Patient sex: M
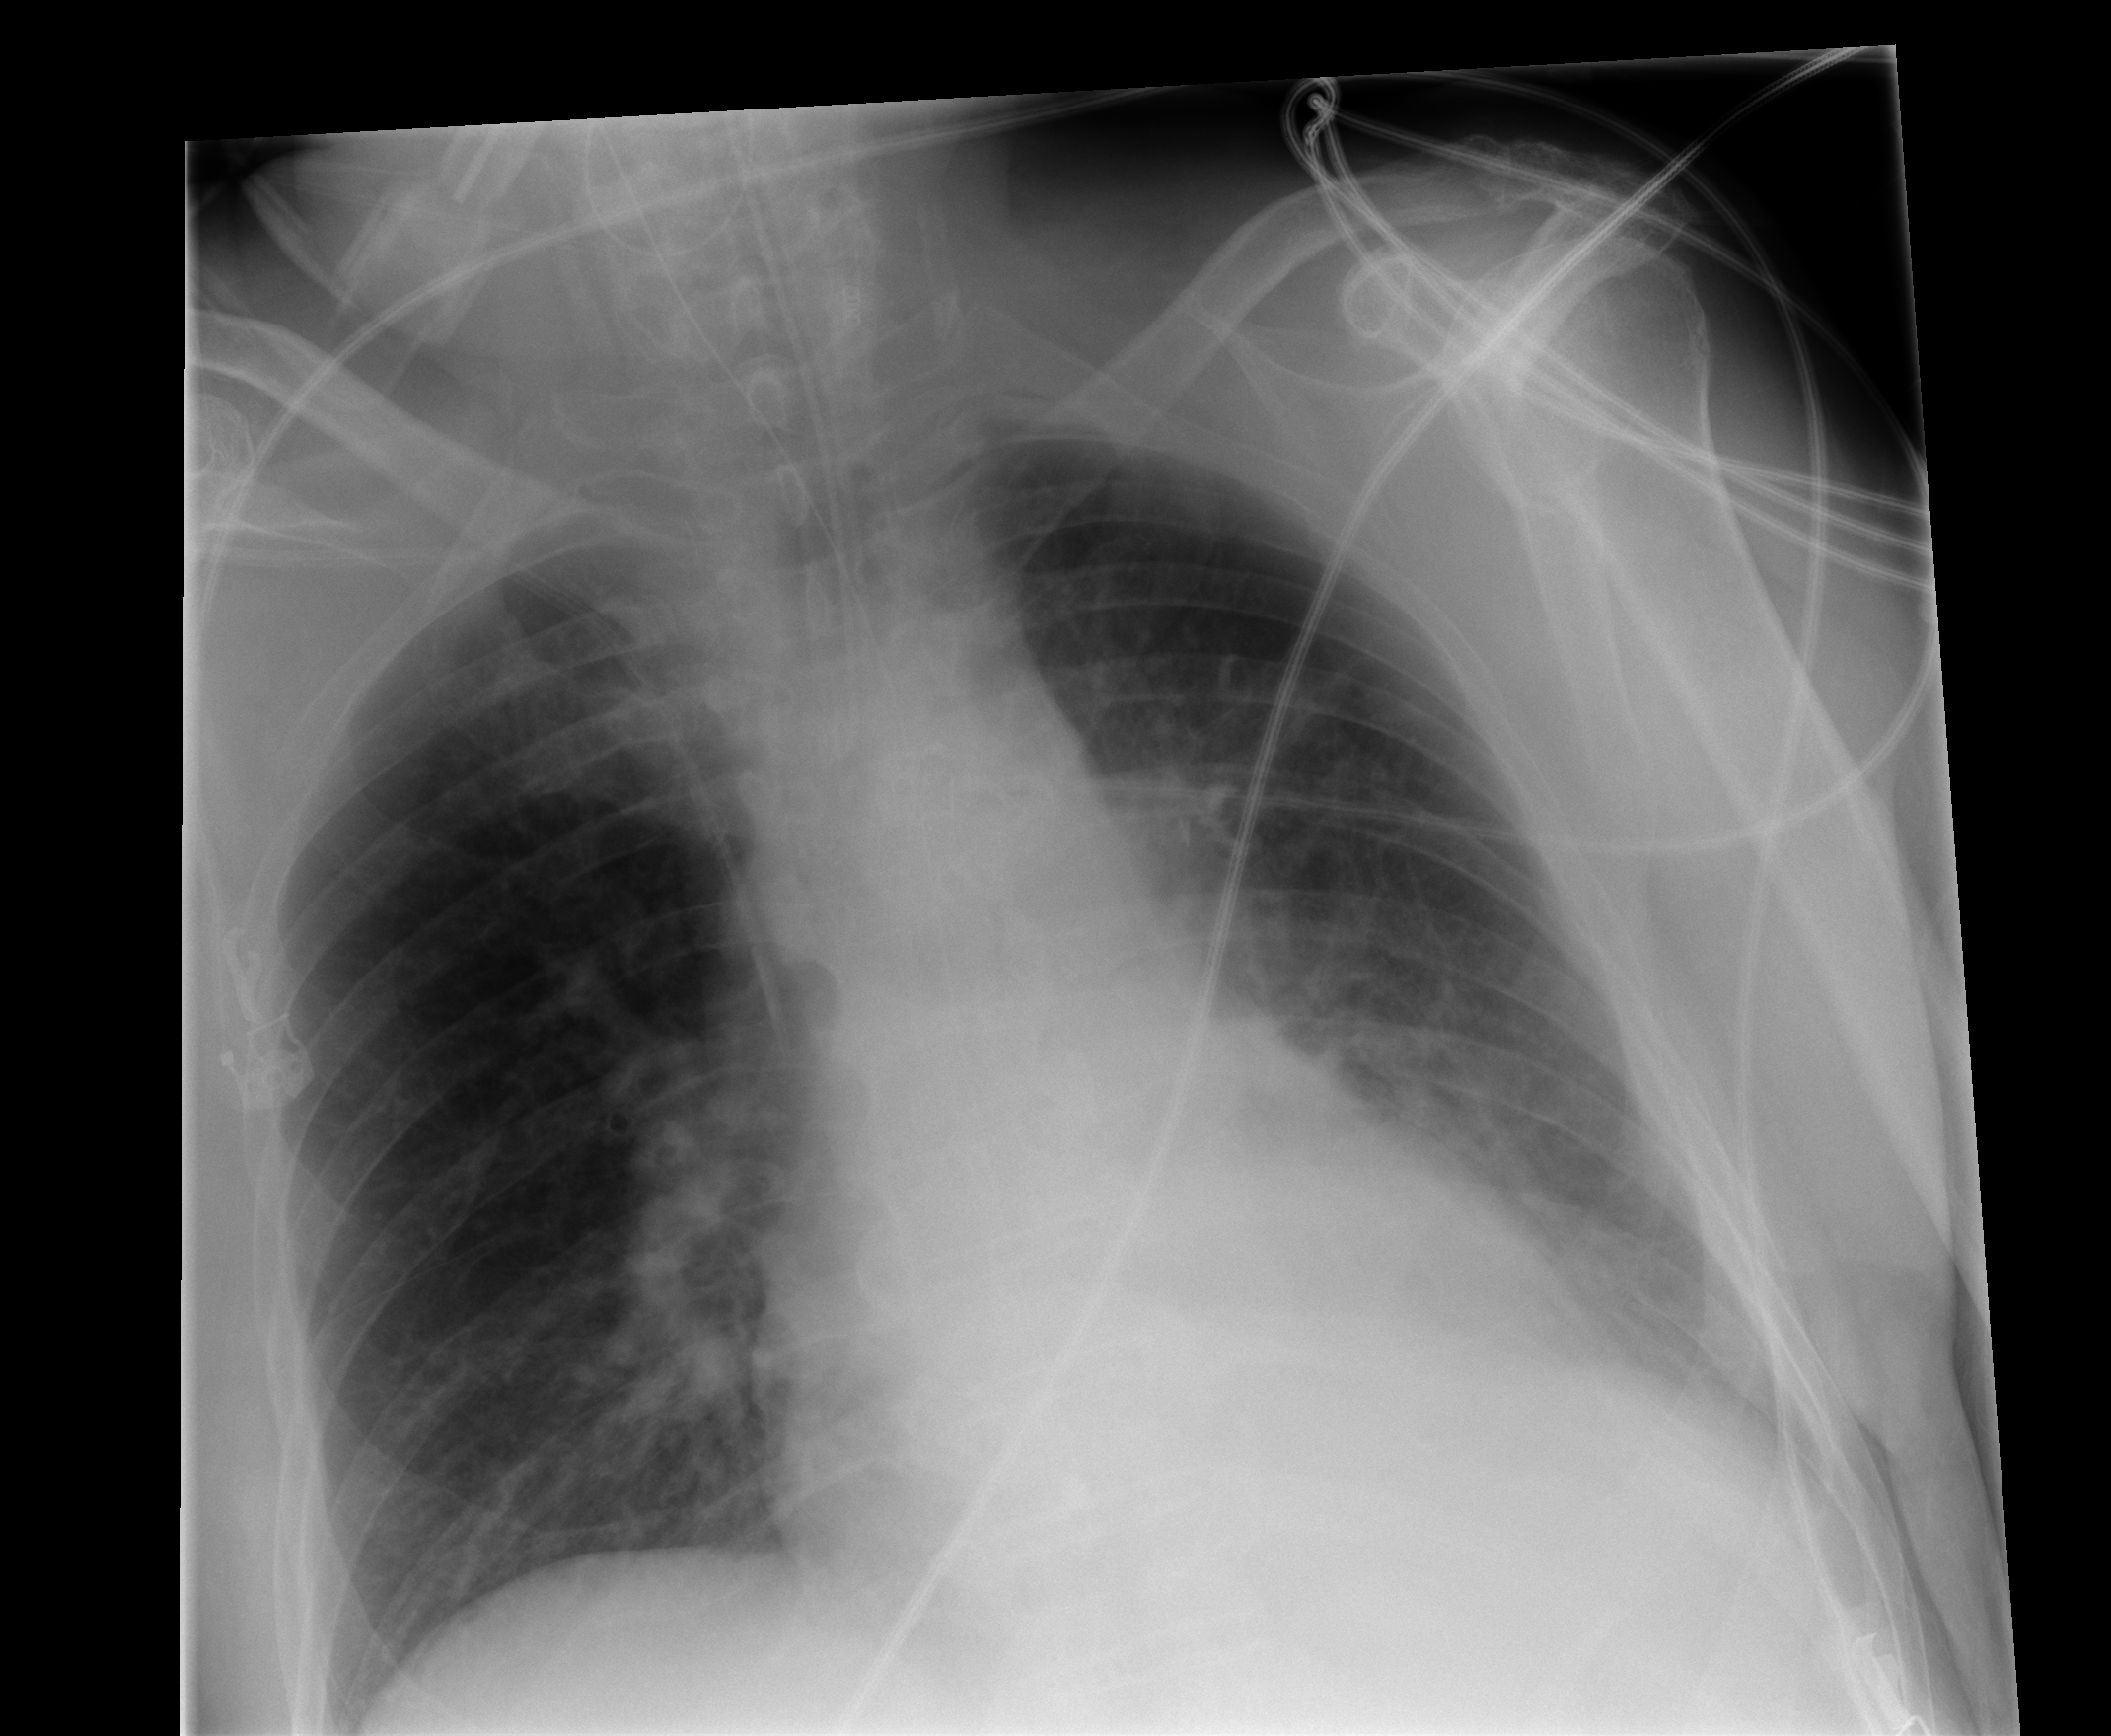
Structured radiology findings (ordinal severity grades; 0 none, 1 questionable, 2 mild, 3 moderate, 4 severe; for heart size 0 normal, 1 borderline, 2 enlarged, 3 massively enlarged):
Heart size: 2
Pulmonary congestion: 0
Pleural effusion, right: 0
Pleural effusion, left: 2
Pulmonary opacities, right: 2
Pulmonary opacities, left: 3
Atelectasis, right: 1
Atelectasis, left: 2